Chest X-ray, PA view. Patient: 56 years old, sex M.
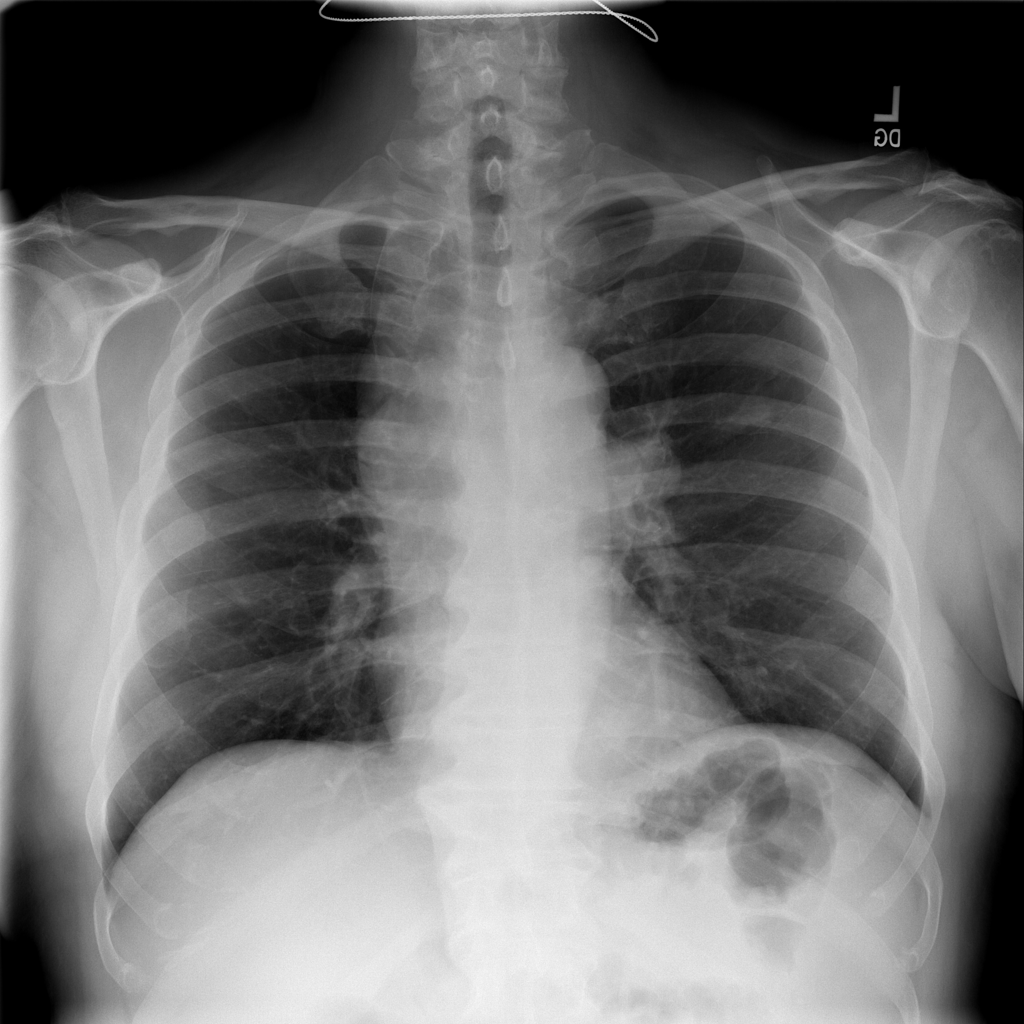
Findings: Infiltration, Mass